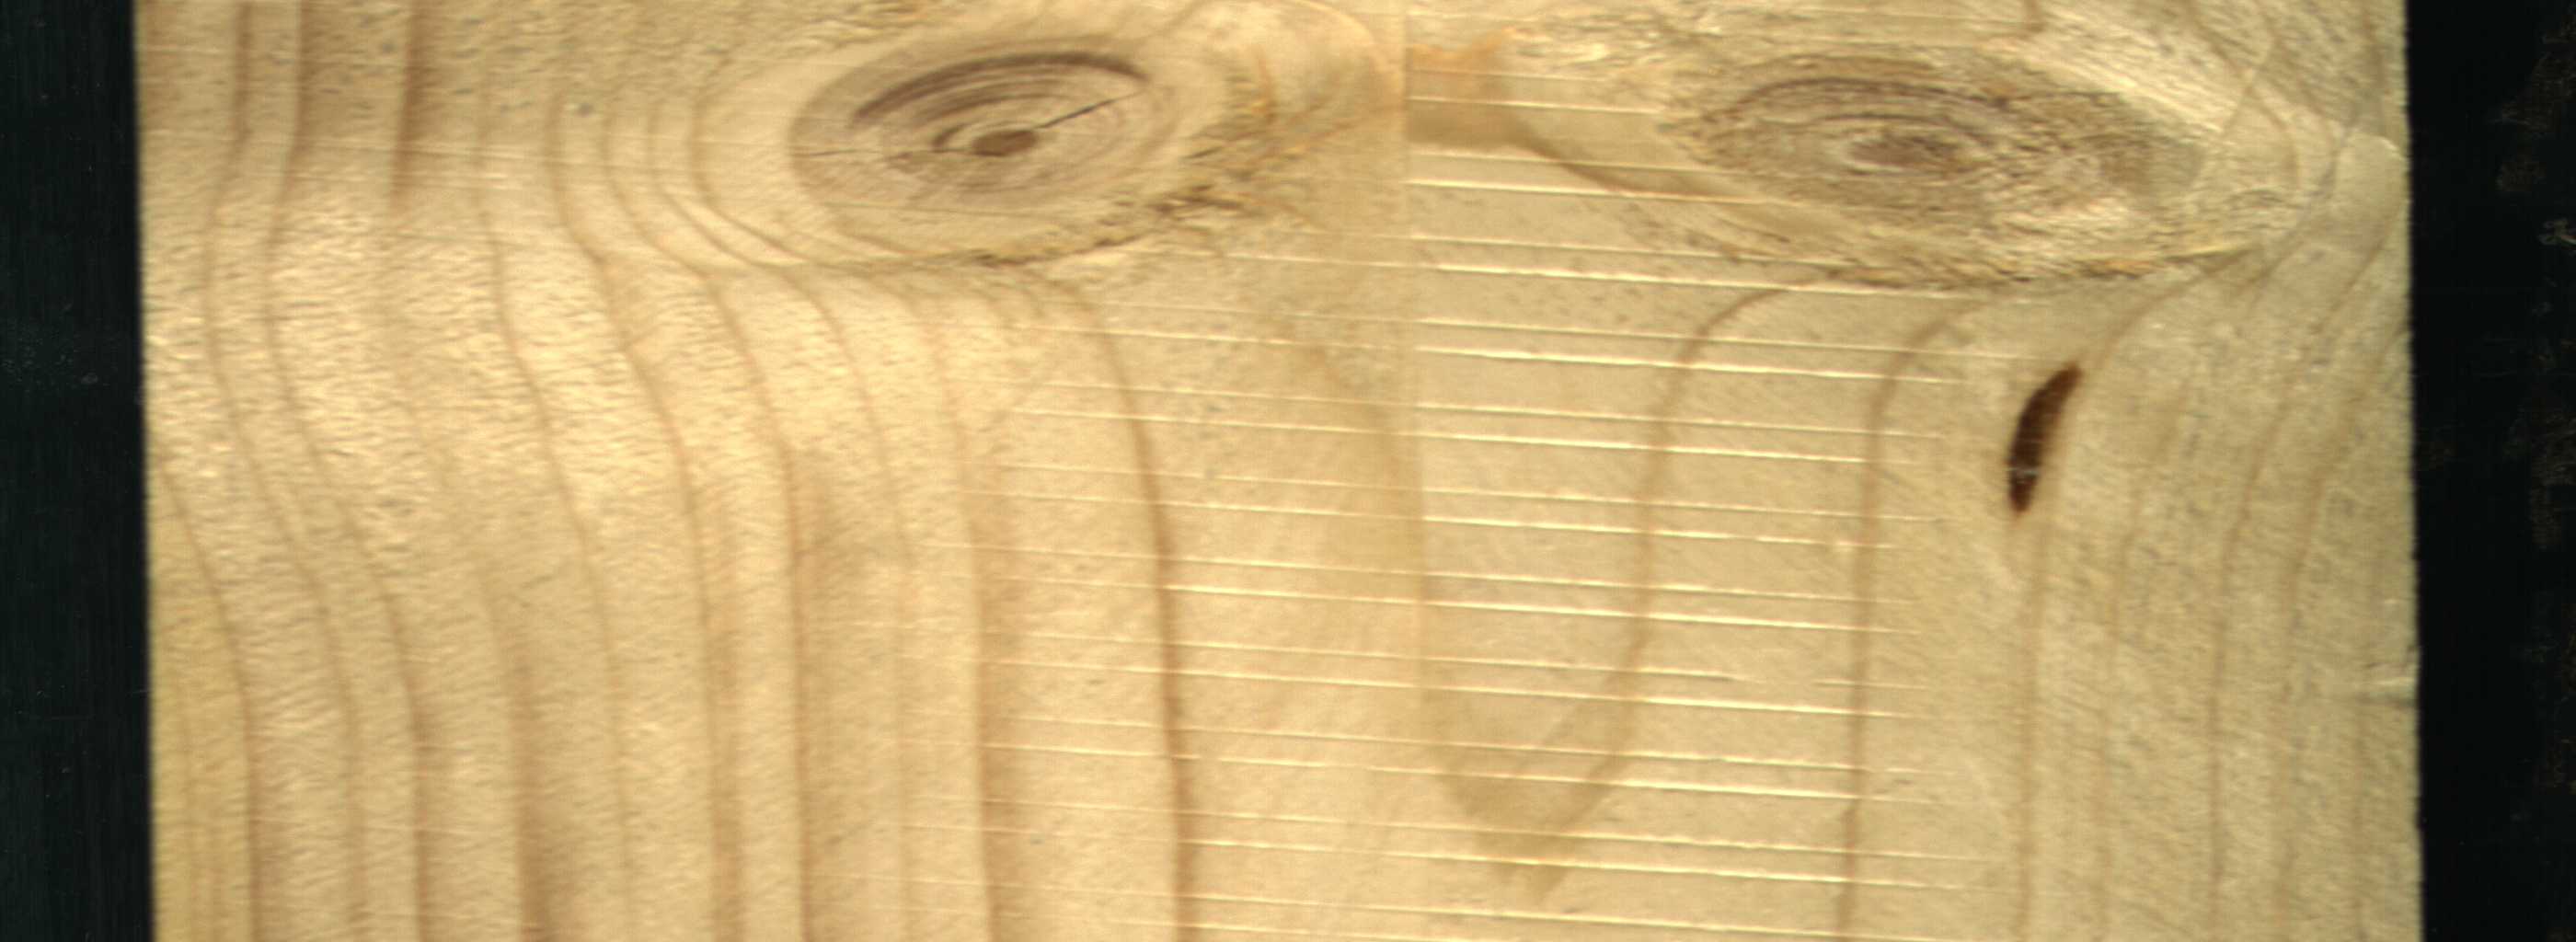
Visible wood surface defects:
resin
Live_Knot
Live_Knot